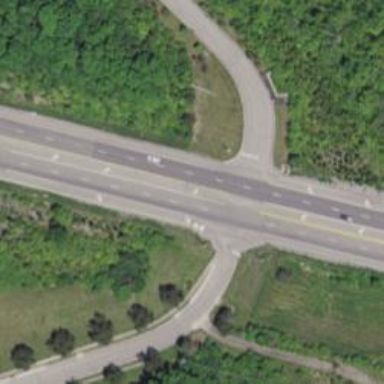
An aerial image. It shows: Trunk highway.